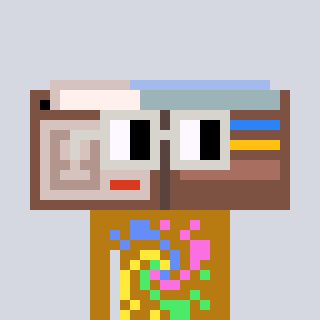
a pixel art character with square light gray glasses, a wallet-shaped head and a gold-colored body on a cool background